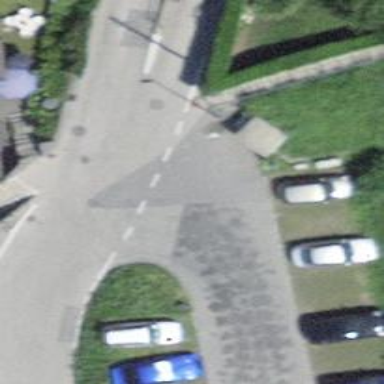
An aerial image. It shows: Road serving as parking aisle.